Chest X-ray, AP view. Patient: 36 years old, sex F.
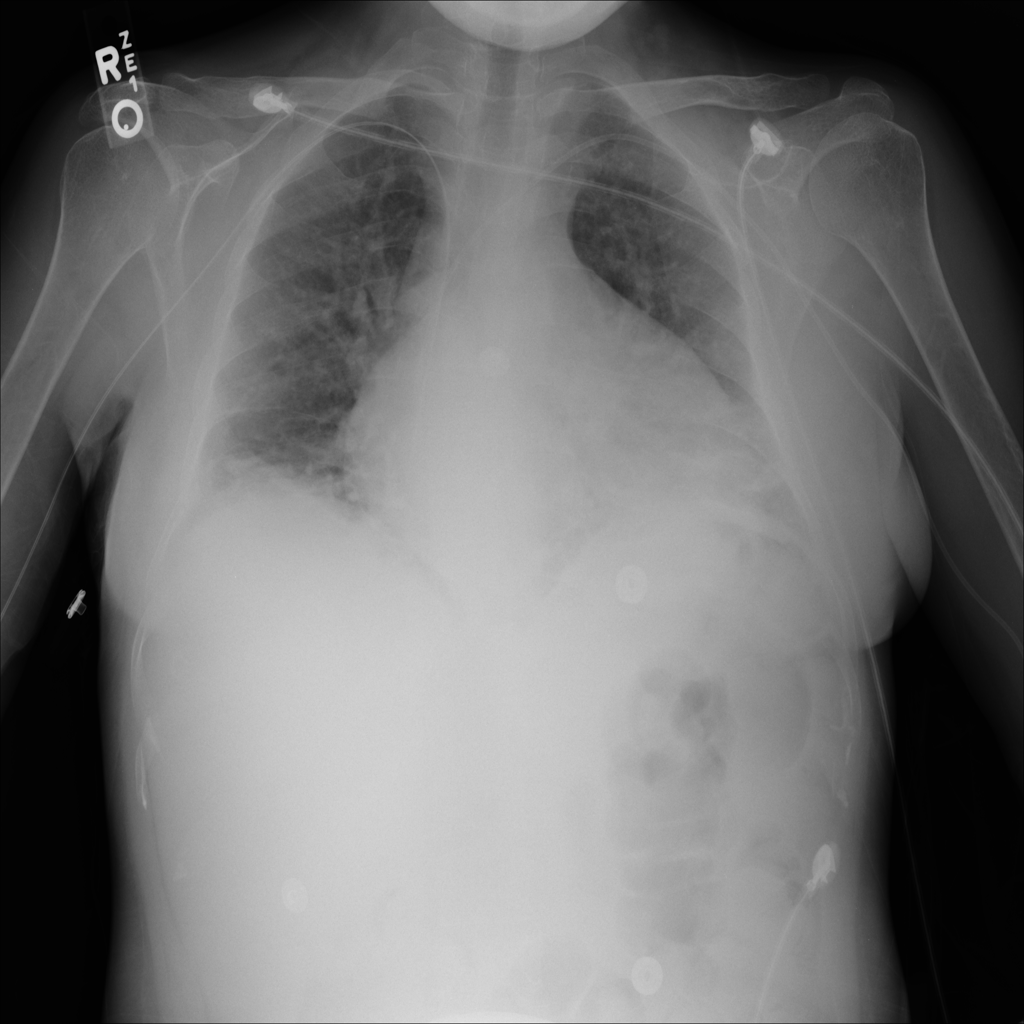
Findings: No Finding